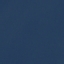
Land use / land cover class: SeaLake